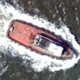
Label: civil